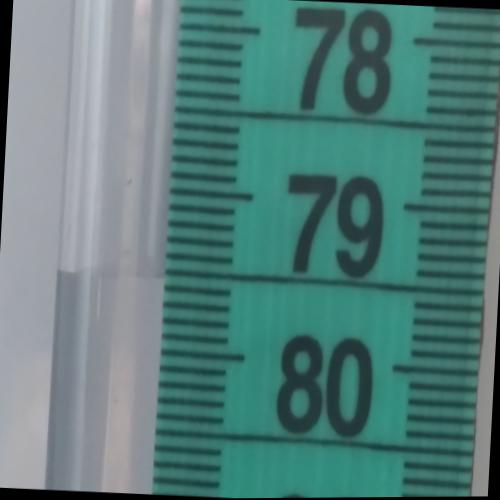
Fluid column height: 79.6 cm